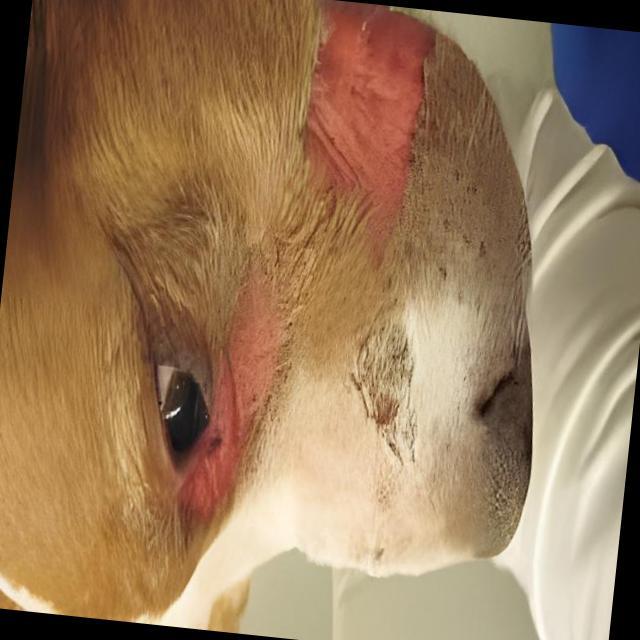
Canine ringworm (Dermatophytosis) — fungal infection caused by Microsporum or Trichophyton. Presents with circular alopecia, scaling, crusting, and broken hairs.